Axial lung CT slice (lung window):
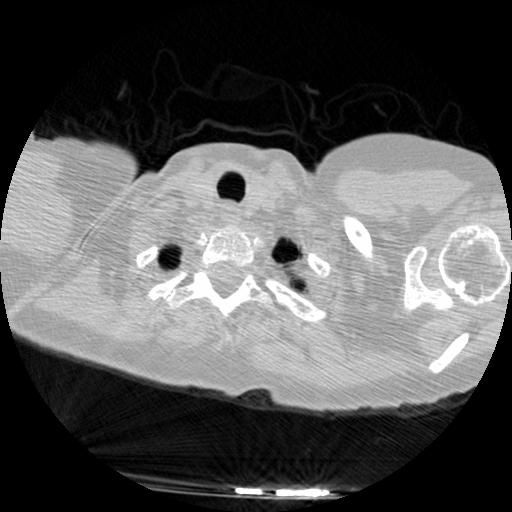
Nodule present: no